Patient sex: F
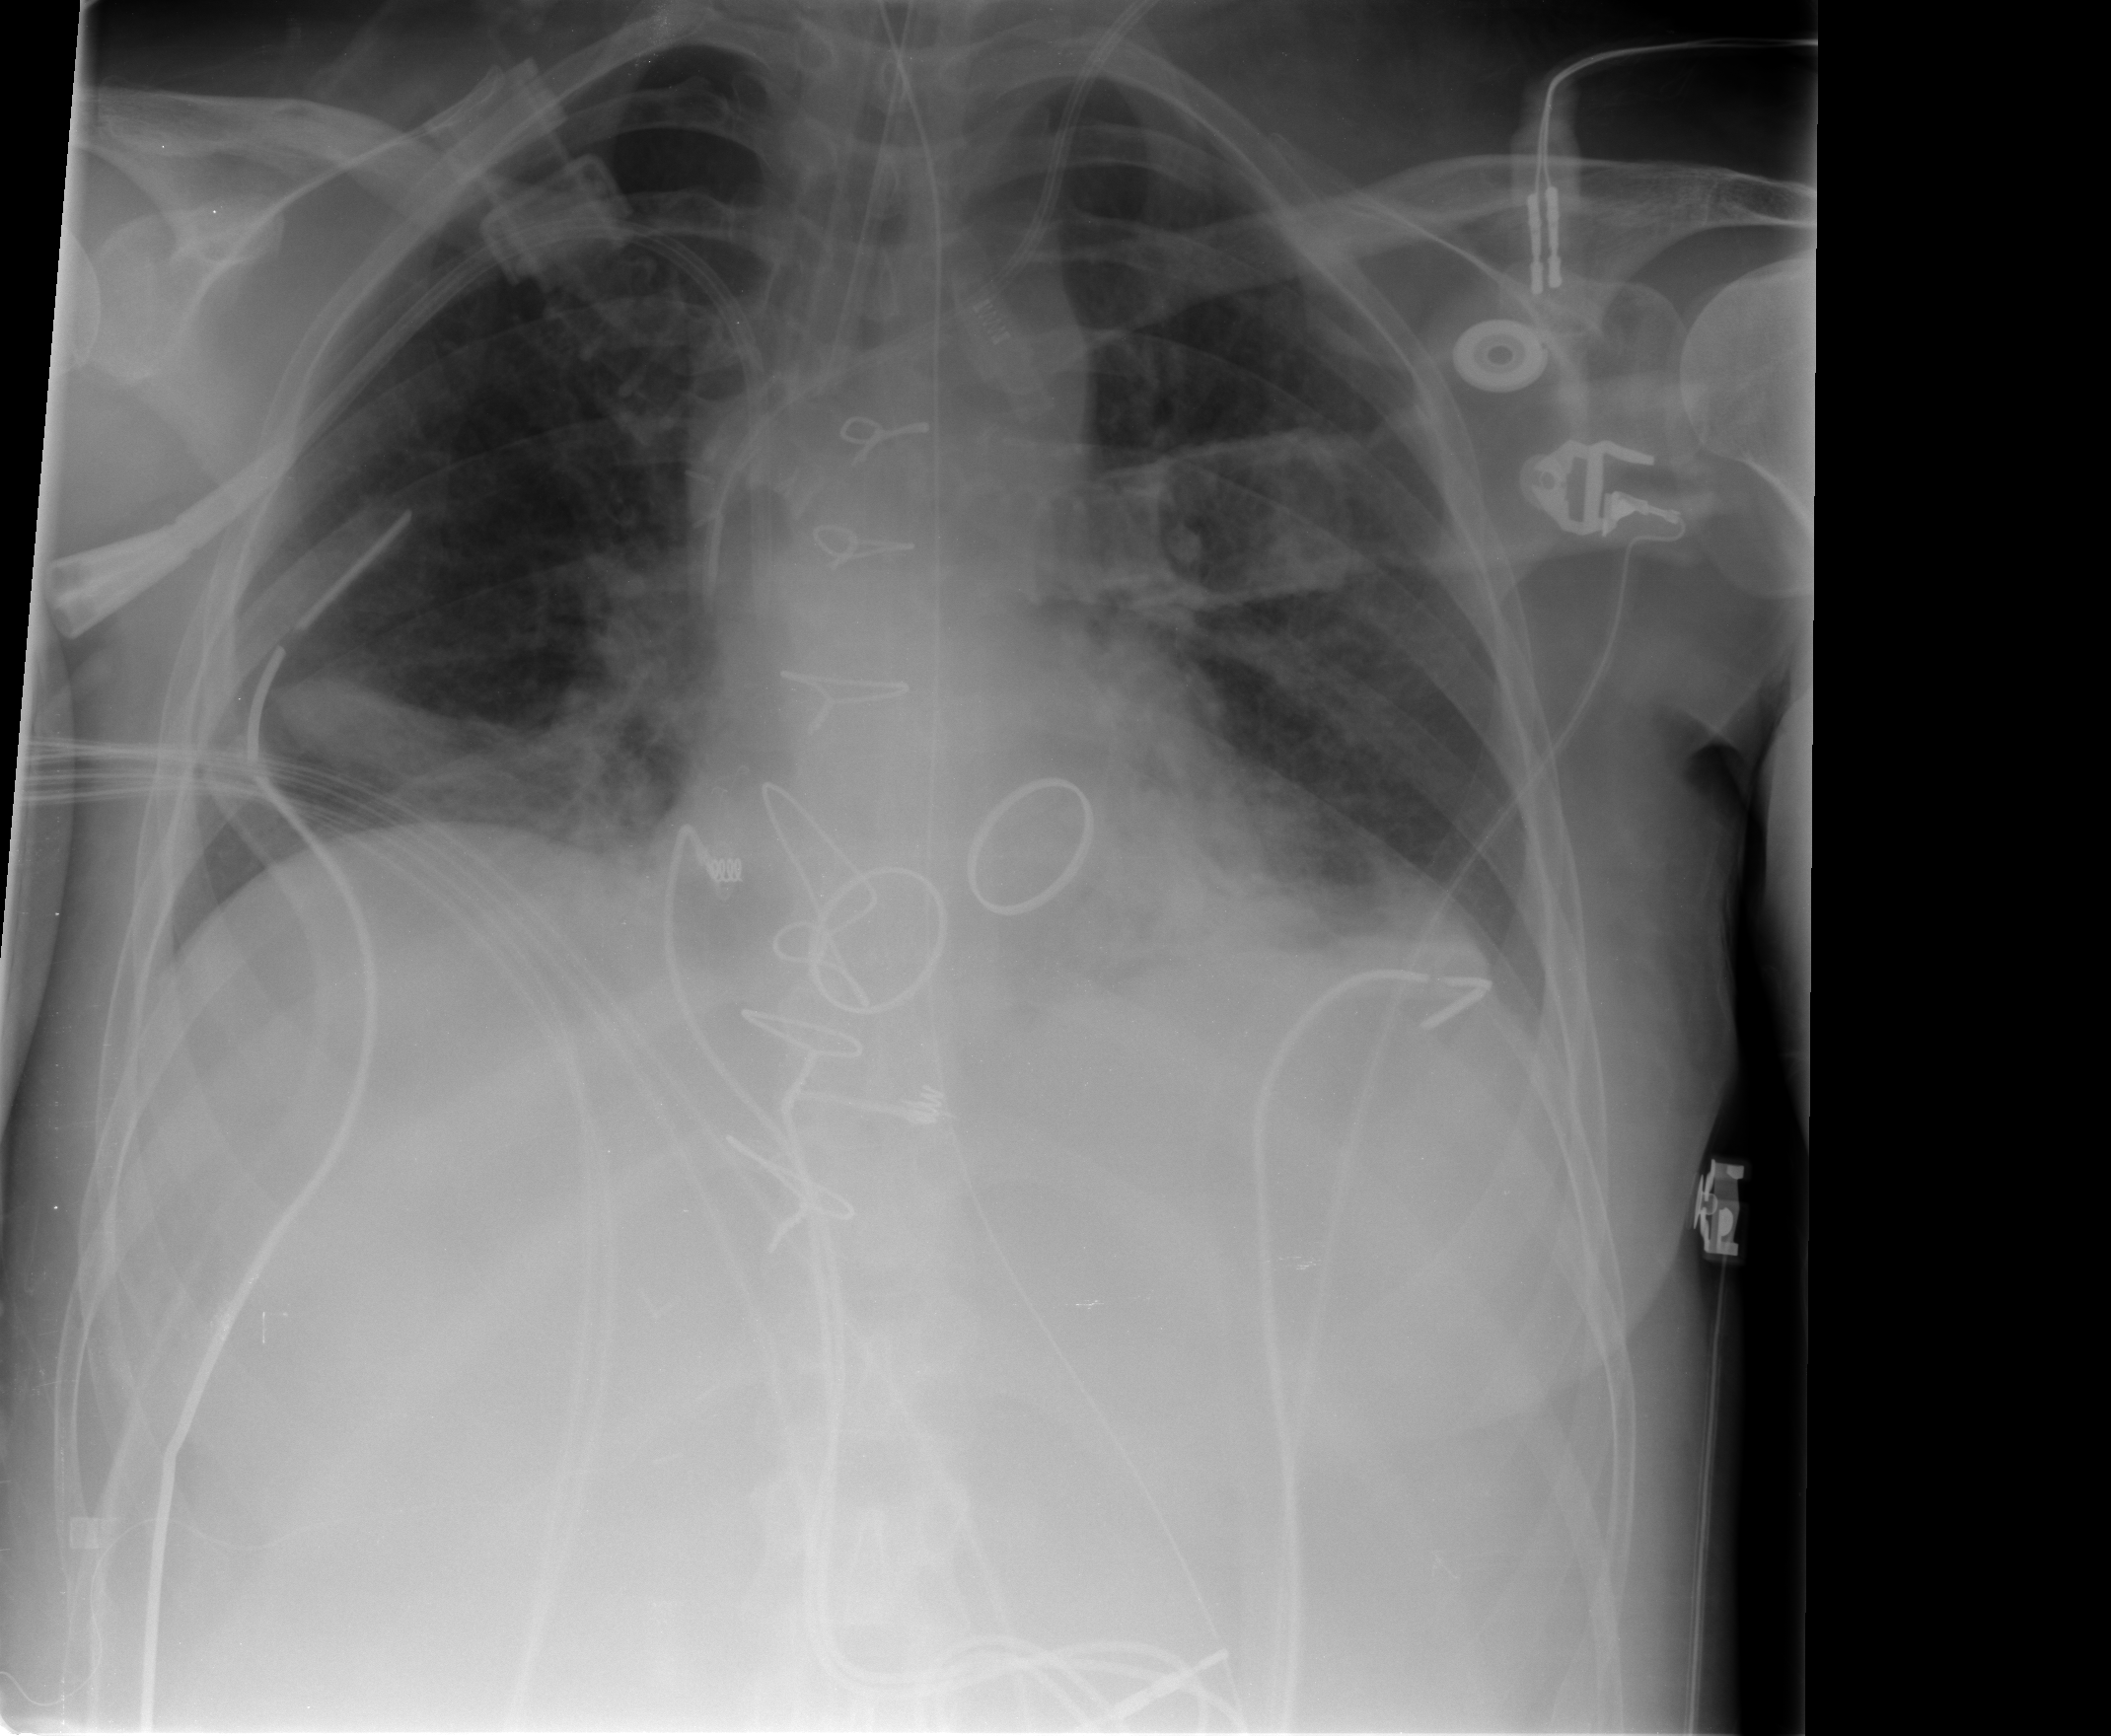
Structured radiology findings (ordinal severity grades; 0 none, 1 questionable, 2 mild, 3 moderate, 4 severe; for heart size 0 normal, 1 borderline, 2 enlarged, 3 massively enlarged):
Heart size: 0
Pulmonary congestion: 2
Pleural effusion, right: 0
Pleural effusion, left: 2
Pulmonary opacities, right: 1
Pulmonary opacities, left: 1
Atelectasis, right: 2
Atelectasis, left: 2